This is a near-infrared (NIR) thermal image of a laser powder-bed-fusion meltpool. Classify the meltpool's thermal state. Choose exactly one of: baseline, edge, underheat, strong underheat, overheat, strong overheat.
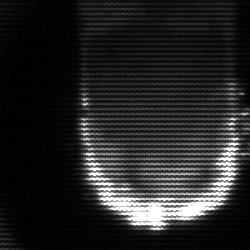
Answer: baseline